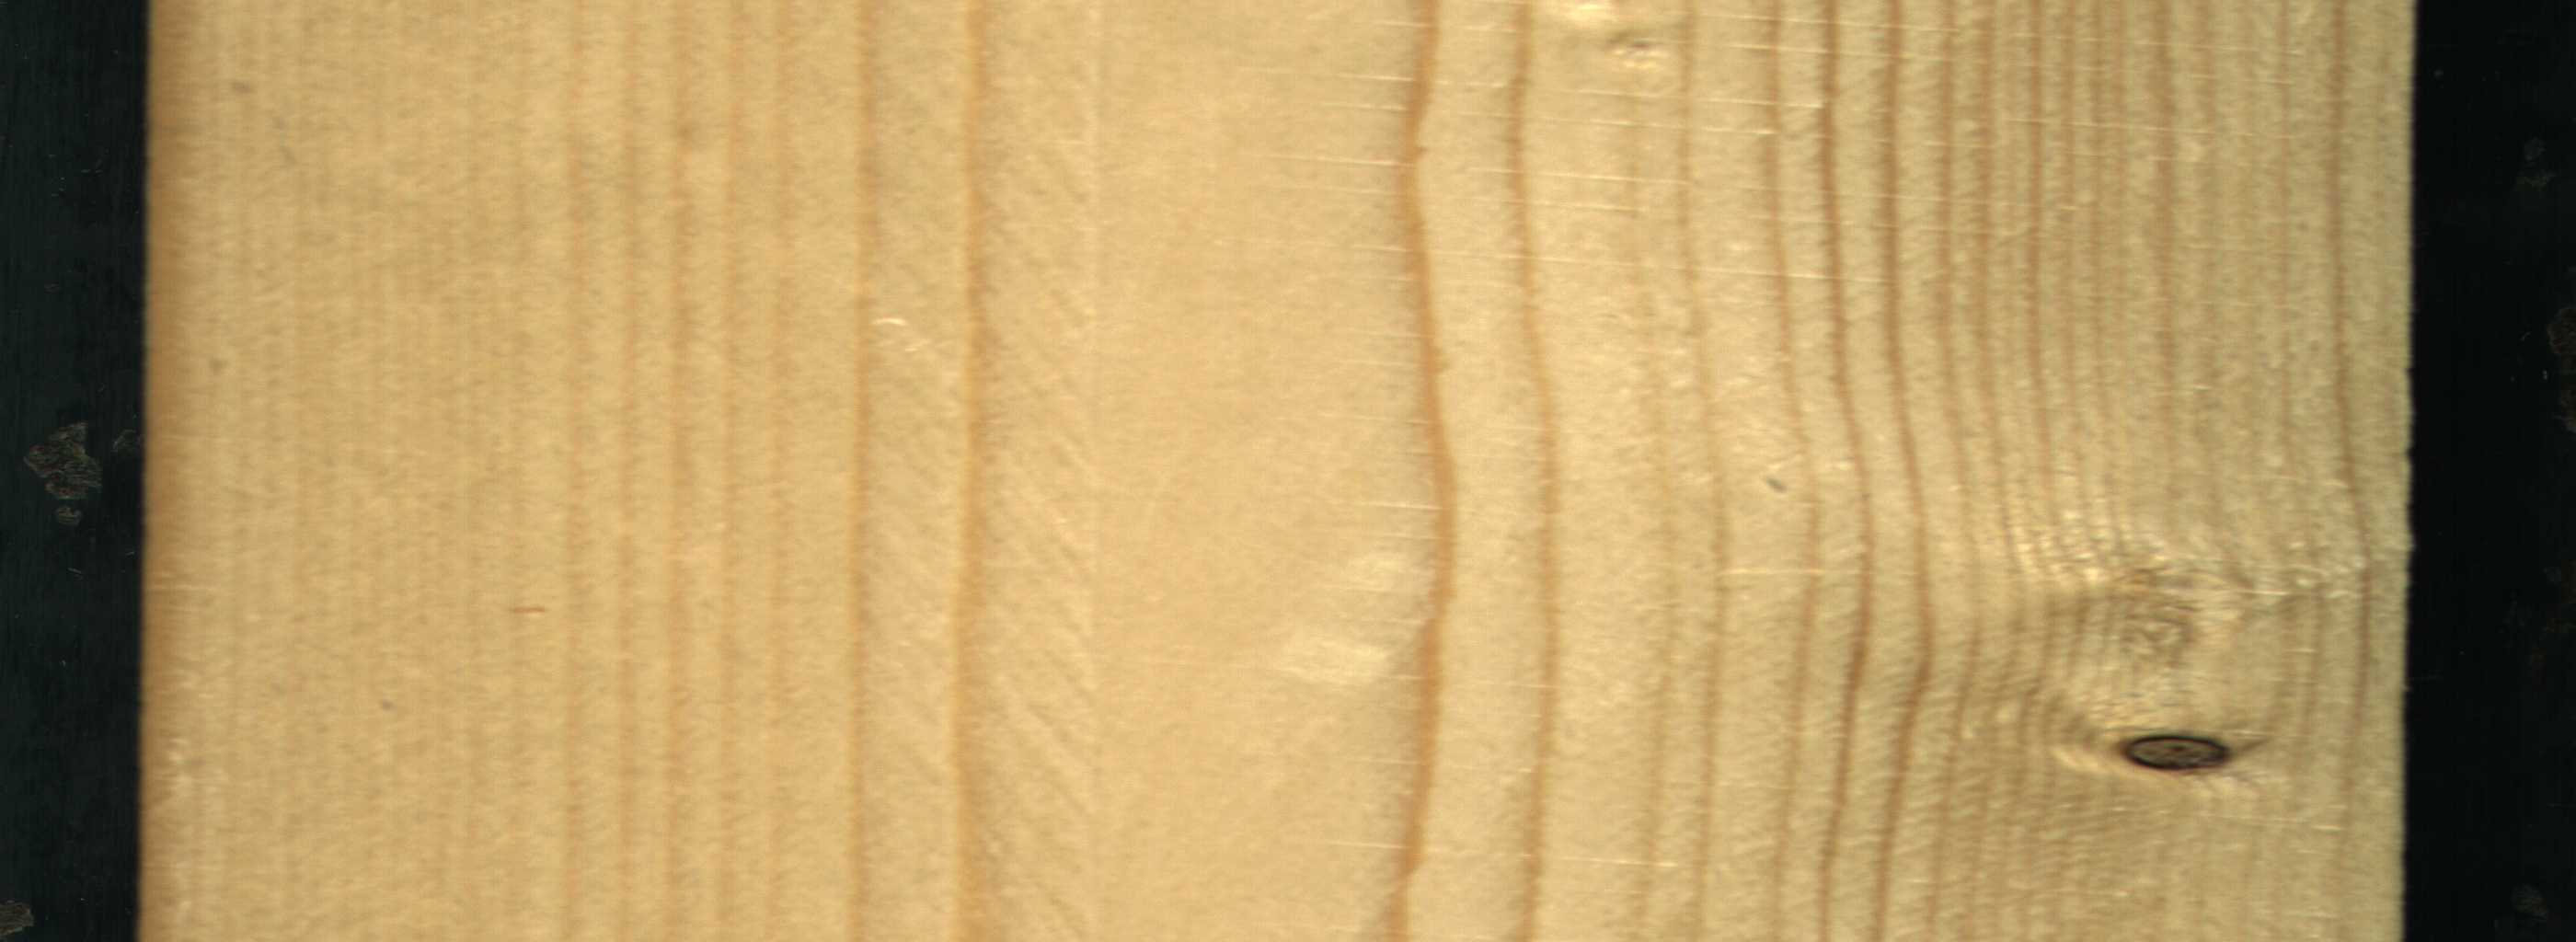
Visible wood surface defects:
Dead_Knot